Question: I am a new user in web developing especially using ace,backbone and require scripts. I have to create a web page as MVC/MV* structure by using backbone.js. I have successfully done that. After that I noticed require.js and try to use that. But, there is an event in one of my html template, that needs "ace.min.js". But that will not work after render that template in index.html. Following are the codes and screens of my application :-
'''
<meta charset="utf-8"/>
<meta name="viewport" content="width=device-width, initial-scale=1.0, user-scalable=no, minimum-scale=1.0, maximum-scale=1.0">
<link rel="stylesheet" href="styles/css/bootstrap.min.css" />
<link rel="stylesheet" href="styles/css/font-awesome.min.css" />
<link rel="stylesheet" href="styles/css/ace-fonts.css" />
<link rel="stylesheet" href="styles/css/ace.min.css" />
<link rel="stylesheet" href="styles/css/ace-rtl.min.css" />
<link rel="stylesheet" href="styles/css/ace-skins.min.css" />
<link rel="stylesheet" href="styles/css/datepicker.css"/>
<link rel="stylesheet" href="styles/css/pageslider.css">
<script data-main="js/app" src="js/require.js"></script>
</head> <body></body> </html>
'''
'''
require.config({
baseUrl: 'js/lib',
paths: {
//-------------------------------------------
jquery : 'jquery/jquery-2.0.3.min',
underscore : 'backbone/underscore-min',
bootstrap : 'bootstrap/bootstrap.min',
backbone : 'backbone/backbone-min',
ace : 'ace/ace.min',
aceElements : 'ace/ace-elements.min',
aceXtra : 'ace/ace-extra.min',
//--------------------------------------------
app : '../app',
tpl : '../tpl'
},
map: {
'*': {
'app/models/employee': 'app/models/memory/employee'
}
},
shim: {
'underscore': {
deps: [ 'jquery'],
exports: '_'
},
'backbone': {
deps: [ 'jquery','underscore'],
exports: 'Backbone'
},
'bootstrap': {
deps: ['jquery'],
exports: 'Bootstrap'
},
'ace':{
deps: ['jquery','bootstrap'],
exports:'Ace'
},
'aceElements': {
deps: ['jquery','bootstrap','ace'],
exports: 'AceElements'
},
'aceXtra': {
deps: ['jquery','bootstrap','ace'],
exports: 'AceXtra'
}
}
});
require(['jquery', 'backbone', 'app/router', 'underscore', 'bootstrap', 'ace', 'aceElements', 'aceXtra'], function ($, Backbone, Router, _, Bootstrap, Ace, AceElements, AceXtra) {
var router = new Router();
$("body").on("click", ".back-button", function (event) {
event.preventDefault();
window.history.back();
});
Backbone.history.start();
});
'''
'''
define(function (require) {
"use strict";
var $ = require('jquery'),
Backbone = require('backbone'),
Ace = require('ace'),
PageSlider = require('app/utils/pageslider'),
WizardView = require('app/views/Wizard'),
slider = new PageSlider($('')),
wizardView = new WizardView();
return Backbone.Router.extend({
routes: {
"" : "home",
"clinicmanage" : "ManageClinic",
"clinicid/:id" : "RenderWizard"
},
home: function () {
//this.editor = Ace.edit(wizardView.$el);
//wizardView.delegateEvents();
slider.slidePage(wizardView.$el);
$('body').html(wizardView.$el);
//slider = new PageSlider($('#wizardcontent'));
},
ManageClinic: function(){
this.home();
require(["app/views/ClinicManage"],function(Clinic){
slider.slidePage(new Clinic().$el);
//$('#wizardcontent').html(new Clinic().$el);
});
}
});
});
'''
'''
define(function(require){
"use strict";
var $ = require('jquery'),
_ = require('underscore'),
Backbone = require('backbone'),
Ace = require('ace'),
tpl = require('text!tpl/WizardView.html'),
template = _.template(tpl);
return Backbone.View.extend({
initialize: function(){
//model
this.render();
},
render: function(){
this.$el.html(template());
this.data.editor = Ace.edit("editor");
return this;
}
});
});
'''
- Template
'''
<div class="navbar navbar-default" id="navbar">
<div class="navbar-container" id="navbar-container">
<div class="navbar-header pull-left">
<a href="#" class="navbar-brand">
<small>
<i class="icon-home"></i>
alloFactor home page
</small>
</a><!-- /.brand -->
</div><!-- /.navbar-header -->
<div class="navbar-header pull-right" role="navigation">
<ul class="nav ace-nav">
<li class="light-blue">
<a data-toggle="dropdown" href="#" class="dropdown-toggle">
<img class="nav-user-photo" src="Source/avatars/user.jpg" alt="Jason's Photo" />
<span class="user-info">
<small>Welcome,</small>
</span>
<i class="icon-caret-down"></i>
</a>
<ul class="user-menu pull-right dropdown-menu dropdown-yellow dropdown-caret dropdown-closer">
<li>
<a href="#">
<i class="icon-cog"></i>
Settings
</a>
</li>
<li class="divider"></li>
<li>
<a href="#logout">
<i class="icon-off"></i>
Logout
</a>
</li>
</ul>
</li>
</ul><!-- /.ace-nav -->
</div><!-- /.navbar-header -->
</div><!-- /.container -->
</div>
<div class="main-container" id="main-container">
<div class="main-container-inner">
<a class="menu-toggler" id="menu-toggler" href="#">
<span class="menu-text"></span>
</a>
<div class="sidebar" id="sidebar">
<script type="text/javascript">
try{ace.settings.check('sidebar' , 'fixed')}catch(e){}
</script>
<ul class="nav nav-list">
<li>
<a href="#clinicmanage">
<i class="icon-book"></i>
<span class="menu-text"> Clinics </span>
</a>
</li>
<li>
<a href="#">
<i class="icon-user"></i>
<span class="menu-text"> Users </span>
</a>
</li>
<li>
<a href="#" class="dropdown-toggle">
<i class="icon-desktop"></i>
<span class="menu-text"> Payers </span>
</a>
</li>
<li>
<a href="#" class="dropdown-toggle">
<i class="icon-phone"></i>
<span class="menu-text"> Fax </span>
</a>
</li>
<li>
<a href="#" class="dropdown-toggle">
<i class="icon-dashboard"></i>
<span class="menu-text"> Dashboard </span>
</a>
</li>
</ul><!-- /.nav-list -->
<div class="sidebar-collapse" id="sidebar-collapse">
<i class="icon-double-angle-left" data-icon1="icon-double-angle-left" data-icon2="icon-double-angle-right"></i>
</div>
</div>
<div class="main-content" id="wizardcontent"></div>
</div><!-- /.main-container-inner -->
</div><!-- /.main-container -->
'''

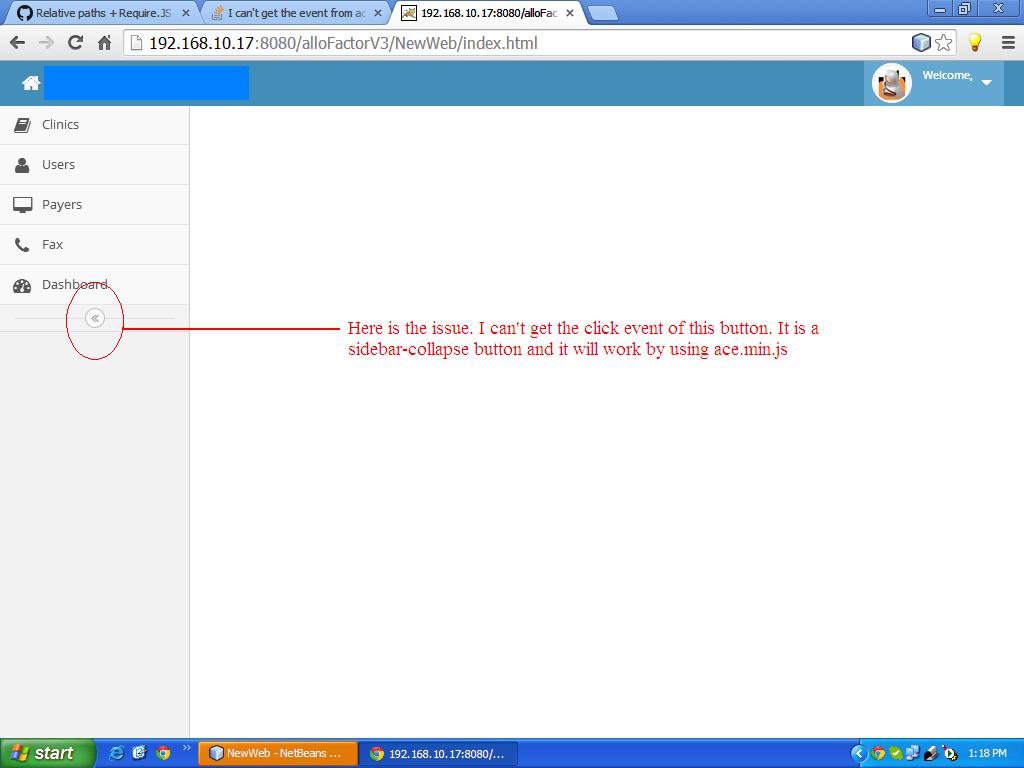
Answer: In , use Backbone's View event binding:
'''
return Backbone.View.extend({
events:{
'click #menu-toggler' : 'toggleMenu'
},
initialize: function(){
//model
this.render();
},
render: function(){
this.$el.html(template());
this.data.editor = Ace.edit("editor");
return this;
},
toggleMenu: function(e){ /* Do something with menu */ }
});
'''
Is this kind of what you're looking for?